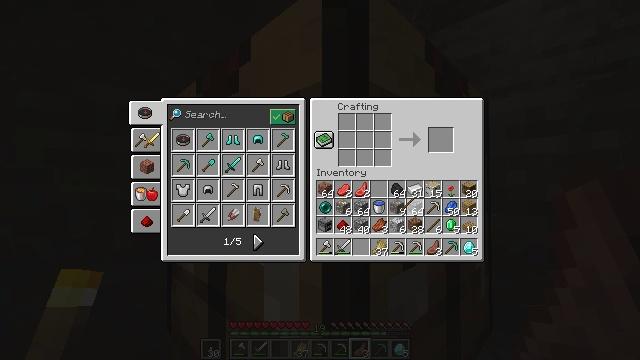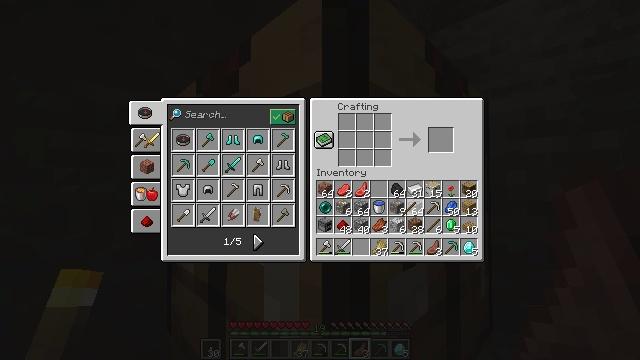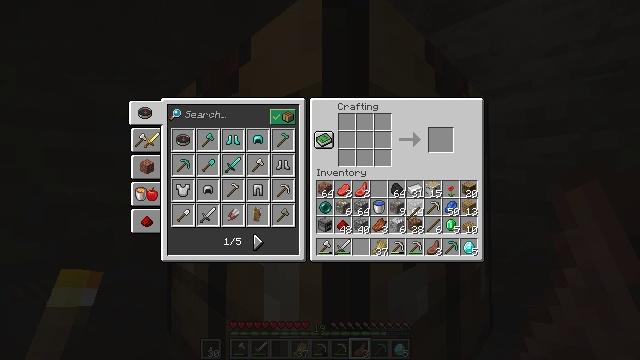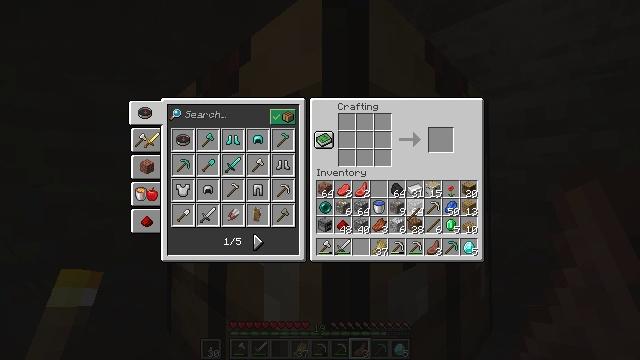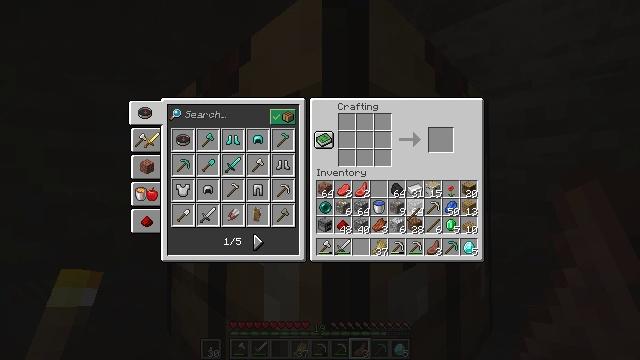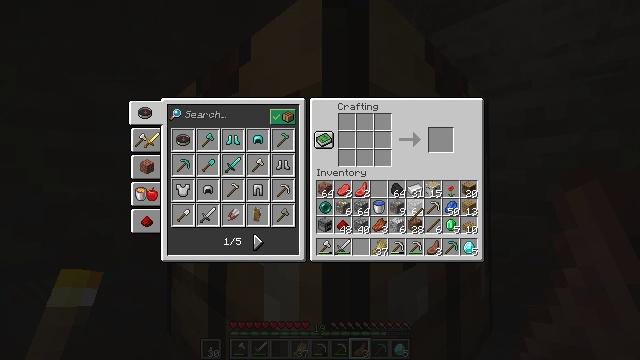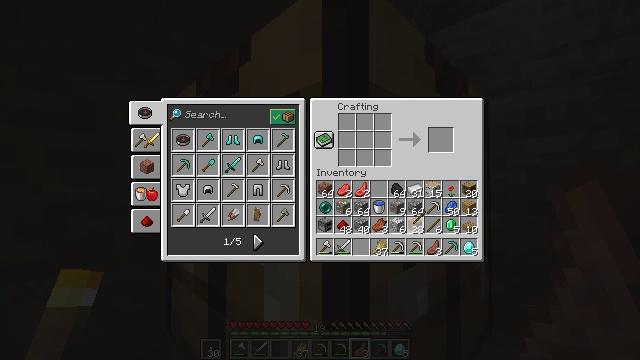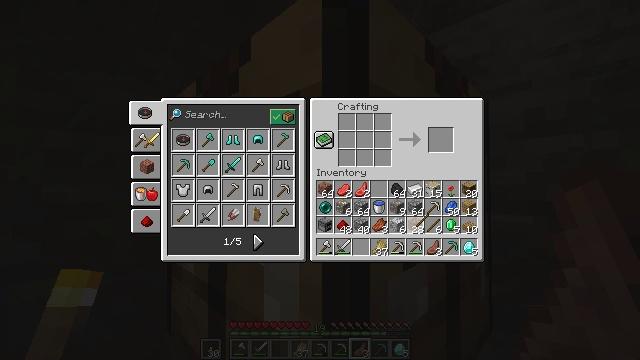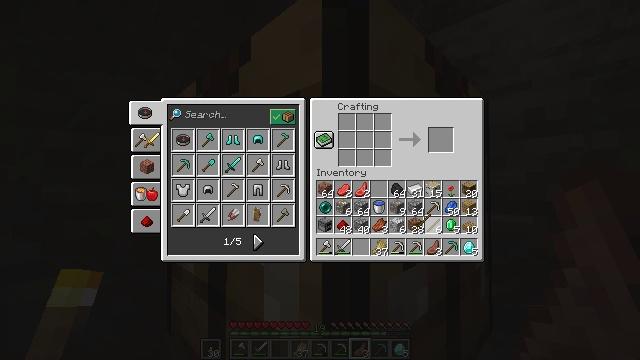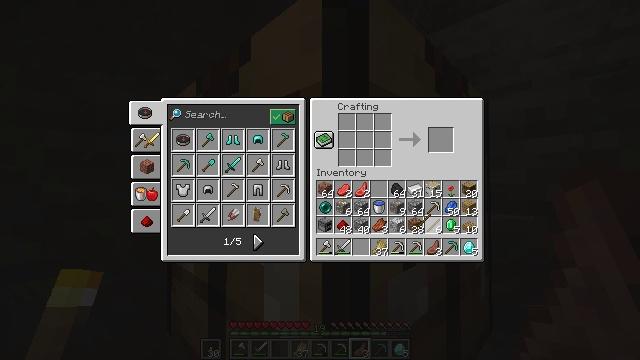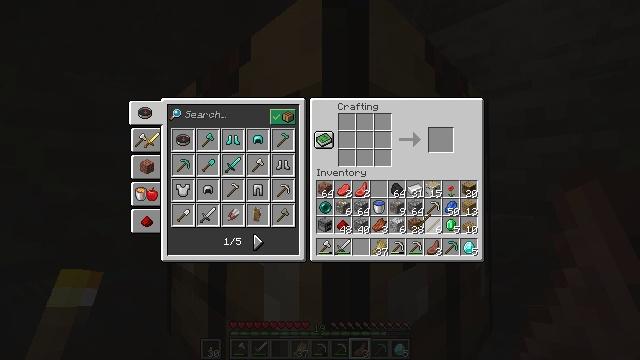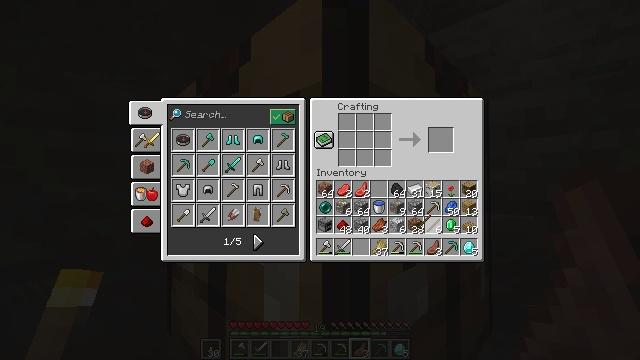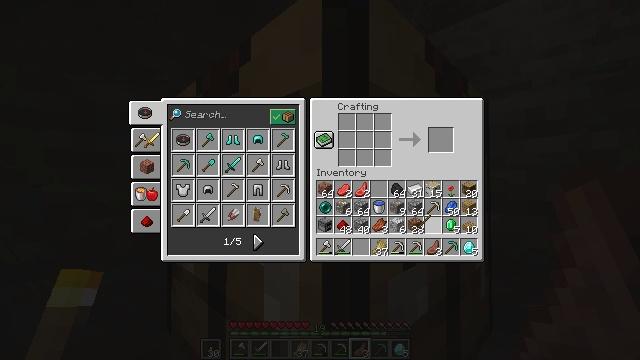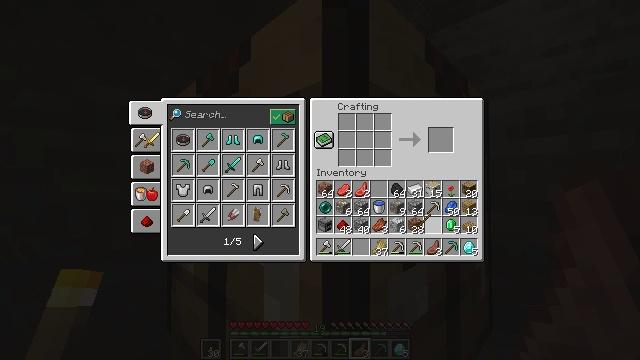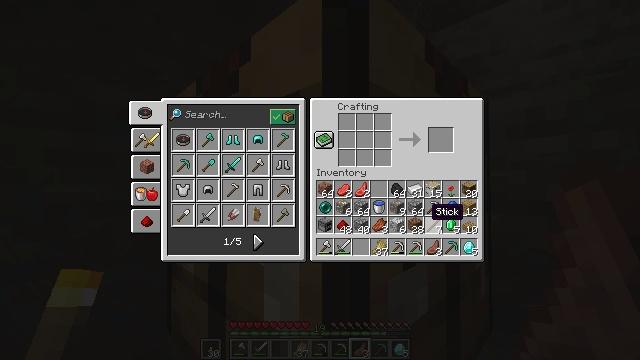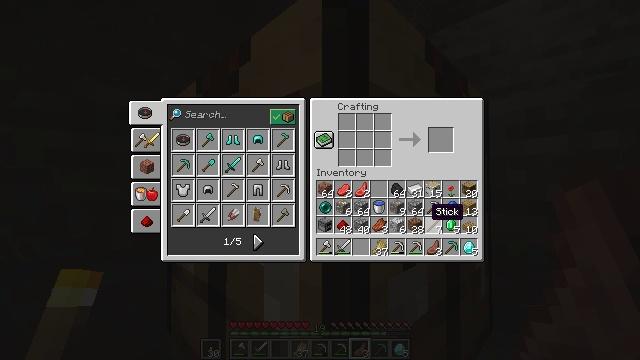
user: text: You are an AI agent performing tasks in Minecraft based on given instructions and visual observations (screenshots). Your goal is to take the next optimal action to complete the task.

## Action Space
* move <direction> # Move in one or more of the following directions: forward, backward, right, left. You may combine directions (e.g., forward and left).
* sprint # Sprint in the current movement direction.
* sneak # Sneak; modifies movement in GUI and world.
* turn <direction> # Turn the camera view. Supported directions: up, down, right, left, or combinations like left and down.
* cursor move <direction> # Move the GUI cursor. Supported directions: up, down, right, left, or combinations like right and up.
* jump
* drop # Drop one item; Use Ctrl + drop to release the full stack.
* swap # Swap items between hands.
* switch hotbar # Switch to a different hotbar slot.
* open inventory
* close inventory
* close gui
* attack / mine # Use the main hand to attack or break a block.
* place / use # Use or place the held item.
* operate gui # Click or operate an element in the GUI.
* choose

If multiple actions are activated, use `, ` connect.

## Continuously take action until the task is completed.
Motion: motion action
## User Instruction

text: Attack the crafting table to break it.
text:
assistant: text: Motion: no_op
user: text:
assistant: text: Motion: no_op
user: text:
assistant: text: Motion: no_op
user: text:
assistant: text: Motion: no_op
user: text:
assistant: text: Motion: no_op
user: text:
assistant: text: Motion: no_op
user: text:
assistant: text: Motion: no_op
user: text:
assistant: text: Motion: no_op
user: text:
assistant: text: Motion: no_op
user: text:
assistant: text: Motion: no_op
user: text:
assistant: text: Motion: operate gui
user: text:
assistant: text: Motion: operate gui
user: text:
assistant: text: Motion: operate gui
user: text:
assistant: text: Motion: no_op
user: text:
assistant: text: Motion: no_op
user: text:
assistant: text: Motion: no_op
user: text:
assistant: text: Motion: no_op
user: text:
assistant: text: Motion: no_op
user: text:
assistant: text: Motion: no_op
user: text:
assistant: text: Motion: no_op
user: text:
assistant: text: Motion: no_op
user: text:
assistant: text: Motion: no_op
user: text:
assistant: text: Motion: no_op
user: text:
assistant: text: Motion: no_op
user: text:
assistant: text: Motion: no_op
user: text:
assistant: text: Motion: no_op
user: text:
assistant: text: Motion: no_op
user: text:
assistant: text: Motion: no_op
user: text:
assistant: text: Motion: no_op
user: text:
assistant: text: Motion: no_op